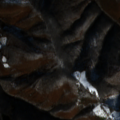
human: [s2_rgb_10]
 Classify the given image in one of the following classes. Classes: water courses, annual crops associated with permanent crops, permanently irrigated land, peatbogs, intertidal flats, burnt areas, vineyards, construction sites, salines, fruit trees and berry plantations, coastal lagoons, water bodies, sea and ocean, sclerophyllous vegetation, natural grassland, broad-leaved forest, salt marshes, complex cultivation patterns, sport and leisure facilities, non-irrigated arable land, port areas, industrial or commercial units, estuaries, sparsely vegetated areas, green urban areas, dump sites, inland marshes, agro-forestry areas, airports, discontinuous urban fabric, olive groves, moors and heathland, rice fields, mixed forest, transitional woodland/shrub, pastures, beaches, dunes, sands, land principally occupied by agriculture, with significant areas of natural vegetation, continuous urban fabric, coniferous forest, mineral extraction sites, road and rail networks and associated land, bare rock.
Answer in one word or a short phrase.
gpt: land principally occupied by agriculture, with significant areas of natural vegetation, broad-leaved forest